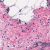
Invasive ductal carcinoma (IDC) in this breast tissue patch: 0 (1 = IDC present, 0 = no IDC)